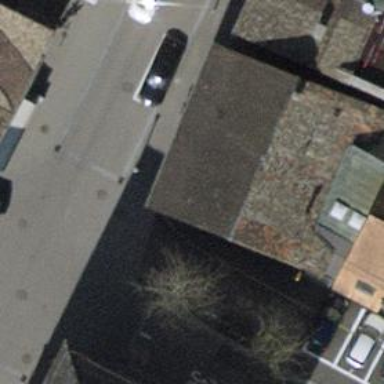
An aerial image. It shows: Restaurant.